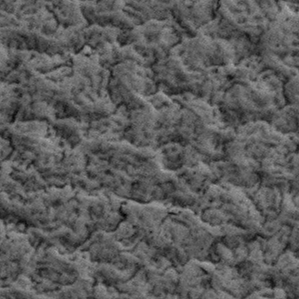
Label: frost